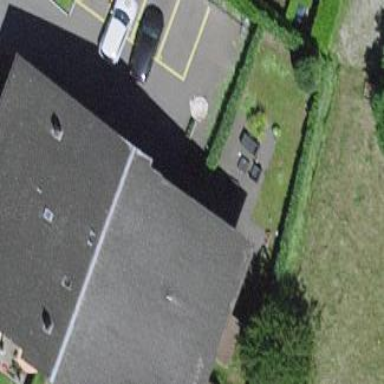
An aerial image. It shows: Building with gabled roof oriented across.